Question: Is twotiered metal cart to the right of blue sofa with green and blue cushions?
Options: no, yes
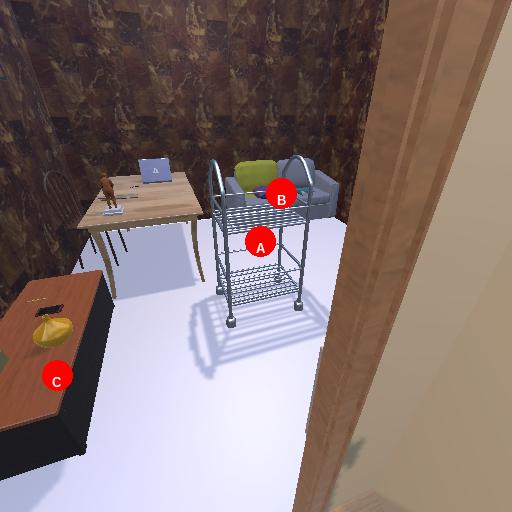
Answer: no